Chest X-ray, PA view. Patient: 56 years old, sex M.
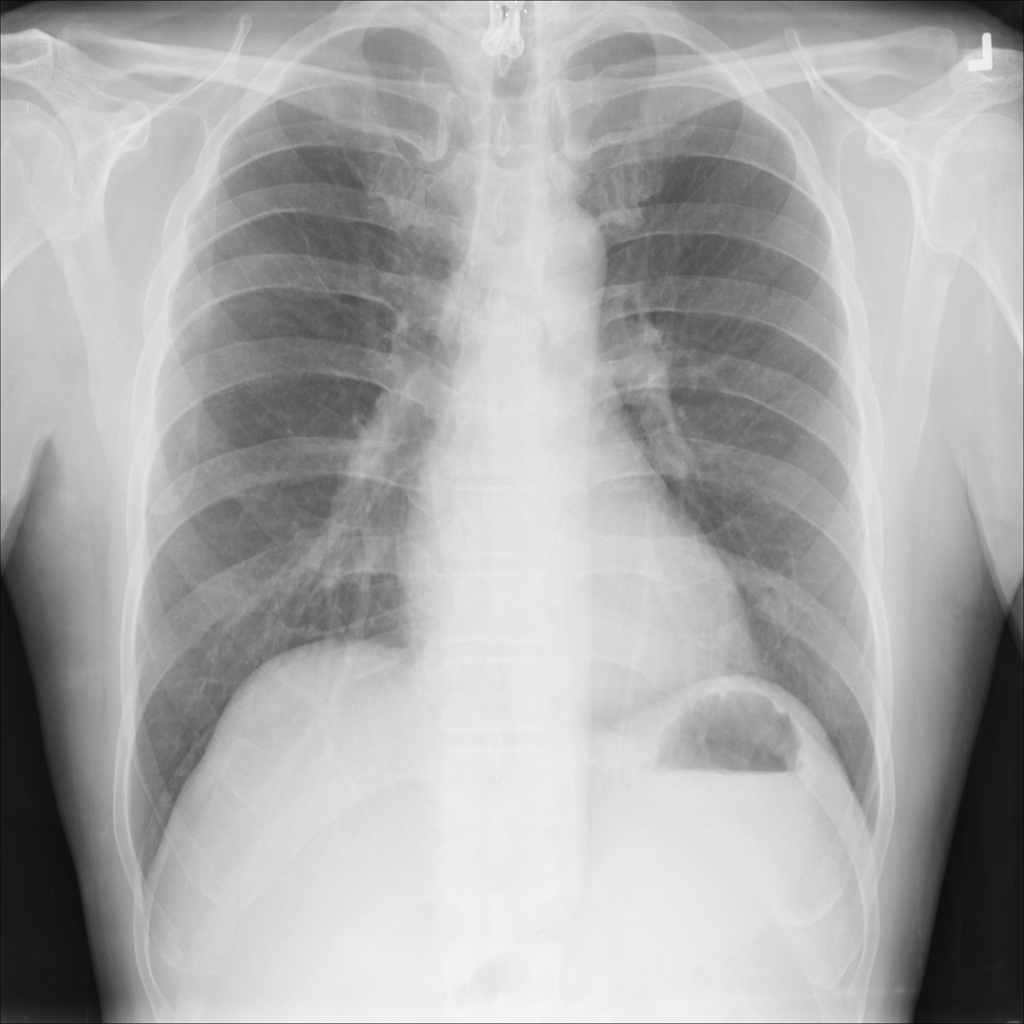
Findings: No Finding